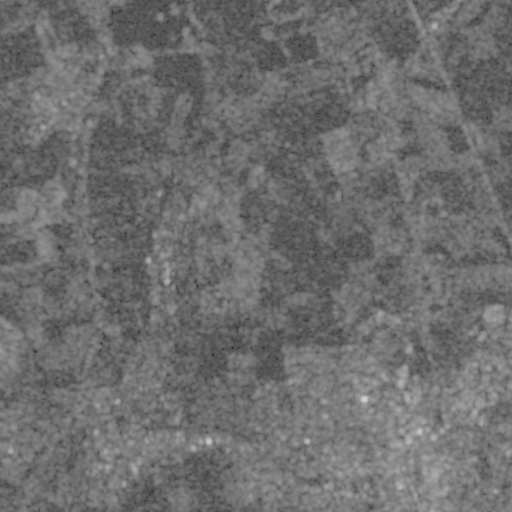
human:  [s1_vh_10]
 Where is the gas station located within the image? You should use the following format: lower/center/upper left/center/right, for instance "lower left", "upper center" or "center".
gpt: The gas station is located in the lower center of the image.
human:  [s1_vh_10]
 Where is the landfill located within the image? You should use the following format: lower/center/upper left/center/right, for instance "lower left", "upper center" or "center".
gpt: The landfill is located in the center of the image.
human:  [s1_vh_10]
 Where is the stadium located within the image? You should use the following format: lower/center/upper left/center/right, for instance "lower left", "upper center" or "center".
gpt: The stadium is located in the lower right of the image.
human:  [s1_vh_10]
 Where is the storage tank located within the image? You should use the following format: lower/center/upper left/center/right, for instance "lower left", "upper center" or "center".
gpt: The storage tank is located in the center right of the image.
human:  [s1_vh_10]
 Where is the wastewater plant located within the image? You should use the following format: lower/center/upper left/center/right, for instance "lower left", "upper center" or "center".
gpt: The wastewater plant is located in the center right of the image.
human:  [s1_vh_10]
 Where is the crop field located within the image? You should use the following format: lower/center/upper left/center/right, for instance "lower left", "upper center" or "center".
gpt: There is no crop field in the image.

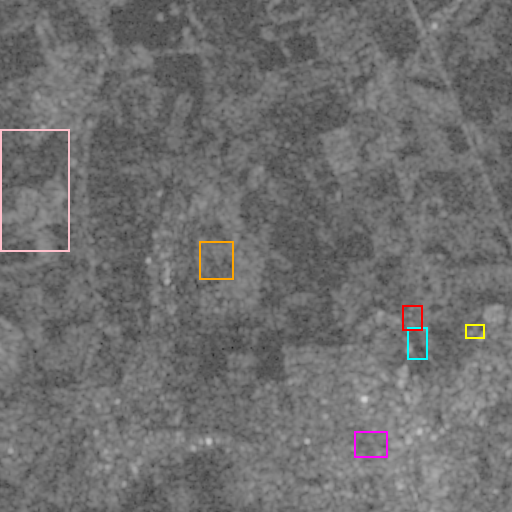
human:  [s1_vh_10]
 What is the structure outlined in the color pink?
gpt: The structure outlined in pink is a crop field.
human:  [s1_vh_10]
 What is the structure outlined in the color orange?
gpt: The structure outlined in orange is a landfill.
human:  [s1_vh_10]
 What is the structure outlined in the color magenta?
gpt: The structure outlined in magenta is a park.
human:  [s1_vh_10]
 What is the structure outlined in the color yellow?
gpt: The structure outlined in yellow is a parking lot.
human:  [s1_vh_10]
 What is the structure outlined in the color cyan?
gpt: The structure outlined in cyan is a stadium.
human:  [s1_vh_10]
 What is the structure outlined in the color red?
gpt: The structure outlined in red is a wastewater plant.
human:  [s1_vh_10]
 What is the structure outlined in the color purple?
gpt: There is no purple outline.